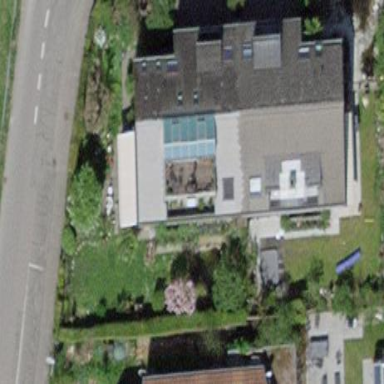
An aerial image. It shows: Semidetached house.